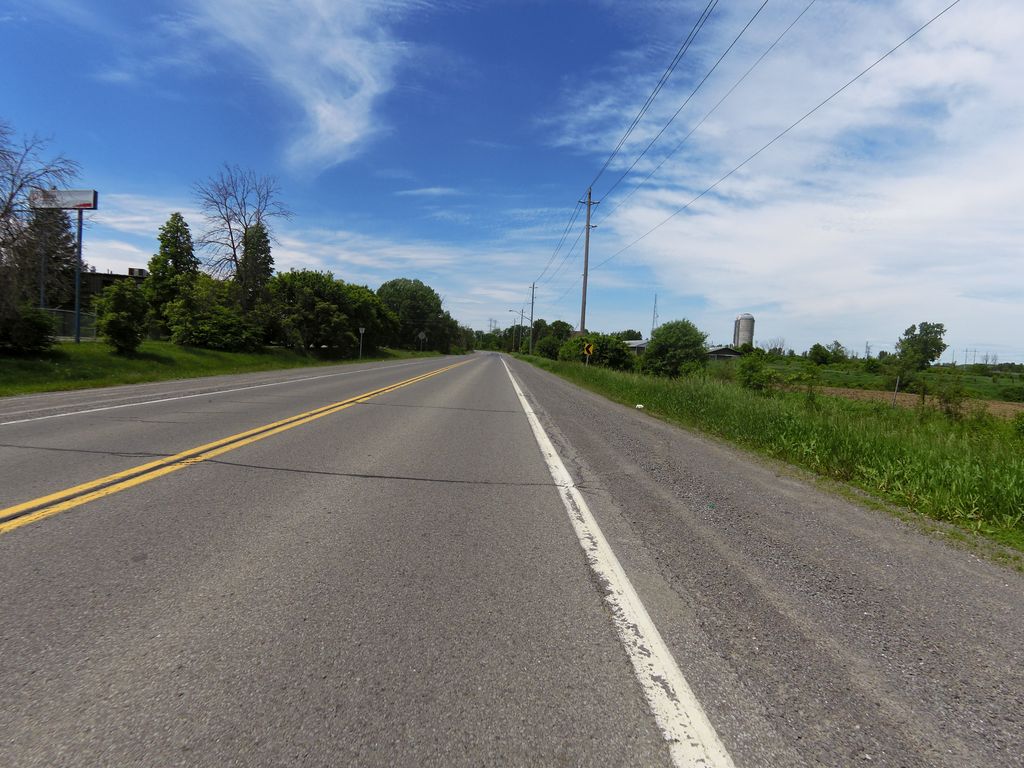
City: ottawa-gatineau